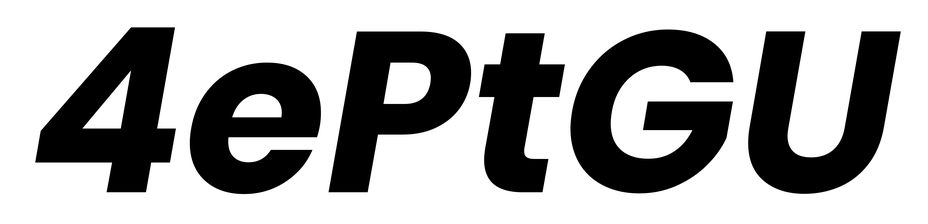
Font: Poppins-BoldItalic